Interaction volume radius: 10 \u00c5
Interaction volume height: 10 \u00c5
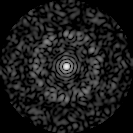
Disorder parameter: 0.8477